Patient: sex M, age 59
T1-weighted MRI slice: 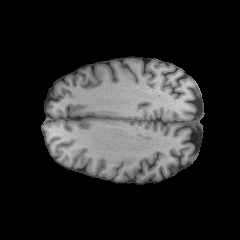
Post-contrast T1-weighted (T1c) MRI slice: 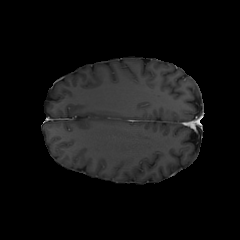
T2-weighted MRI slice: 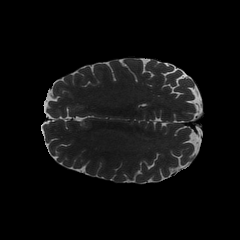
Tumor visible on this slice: no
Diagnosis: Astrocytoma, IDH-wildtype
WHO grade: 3